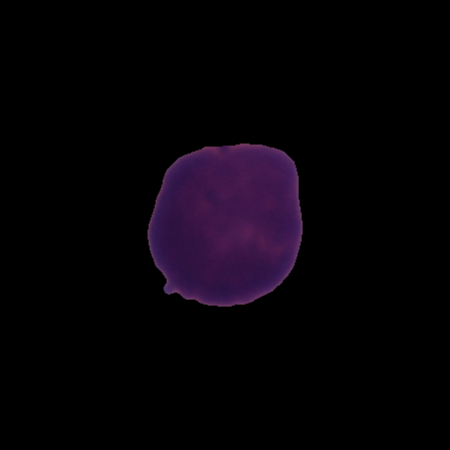
Label: healthy